Question: I wanted to place some icons with links on the right part of the labels. It's almost 100% solved (read <URL>
In summary I overrode the block '{%- block form_label -%}' in another template like follows (I just added the "ADDED PART" below):
'''
{% extends "bootstrap_3_horizontal_layout.html.twig"%}
{%- block form_label -%}
{% if label is not sameas(false) -%}
{% if not compound -%}
{% set label_attr = label_attr|merge({'for': id}) %}
{%- endif %}
{% if required -%}
{% set label_attr = label_attr|merge({'class': (label_attr.class|default('') ~ ' required')|trim}) %}
{%- endif %}
{% if label is empty -%}
{%- if label_format is not empty -%}
{% set label = label_format|replace({
'%name%': name,
'%id%': id,
}) %}
{%- else -%}
{% set label = name|humanize %}
{%- endif -%}
{%- endif -%}
<label{% for attrname, attrvalue in label_attr %} {{ attrname }}="{{ attrvalue }}"{% endfor %}>{{ label|trans({}, translation_domain) }}
// START OF ADDED PART
{% if 'history' in label_attr.class %}
<a data-toggle="modal" href="#{{historyUrl}}"><span class="glyphicon glyphicon-time" aria-hidden="true"></span></a>
{% endif %}
{% if 'help' in label_attr.class %}
<a data-toggle="modal" href="#{{helpUrl}}"><span class="glyphicon glyphicon-question-sign" aria-hidden="true"></span></a>
{% endif %}
// END OF ADDED PART
</label>
{%- endif -%}
{%- endblock form_label -%}
'''
Everything works but my form is flipped (labels on the right).
This is what I get:

I tried some combinations of adding 'parent' here and there, but it causes a duplication of labels.
I suspect that's because I'm overriding a portion of the 'form_div_layout.html.twig' which gets later extended by the 'bootstrap_3_horizontal_layout.html.twig' and I extend the latter.
Any hint on how to solve it?
I'm using the form template assigning it at a global level in the config.yml
'''
# Twig Configuration
twig:
...
form_themes: ['Form/form_errors.html.twig']
form:
resources: ['Form/mylayout.html.twig']
'''
Partially solved but I don't like the solution, looking forward to a more elegant one. What I did was.
1) Creating a template which uses 'form_div_layout.html.twig' adding my label customization.
2) Copy pasting the 'bootstrap_3_layout.html.twig' changing the first line to make it use 1)
3) Copy pasting the 'bootstrap_3_horizontal_layout.html.twig' changing the first line to make it extend 2)
4) Finally use 3) in as form theme
A bit of an overkill...other solutions more than welcome!
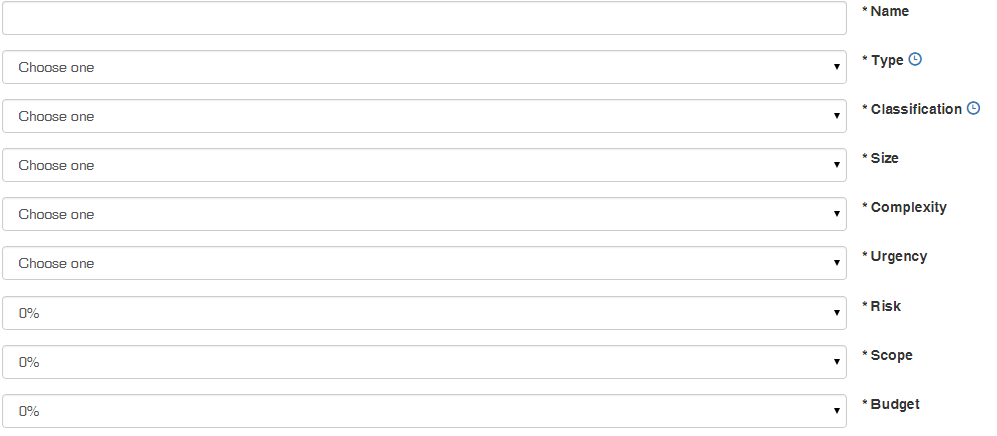
Answer: Seems you lost few classes for bootstrap and this is why your markup is broken.
Try this one form_label block^
'''
{% block form_label -%}
{% spaceless %}
{% set label_attr = label_attr|merge({class: (label_attr.class|default('') ~ ' control-label ' ~ block('form_label_class'))|trim}) %}
{% if label is not sameas(false) -%}
{% if not compound -%}
{% set label_attr = label_attr|merge({'for': id}) %}
{%- endif %}
{% if required -%}
{% set label_attr = label_attr|merge({'class': (label_attr.class|default('') ~ ' required')|trim}) %}
{%- endif %}
{% if label is empty -%}
{%- if label_format is not empty -%}
{% set label = label_format|replace({
'%name%': name,
'%id%': id,
}) %}
{%- else -%}
{% set label = name|humanize %}
{%- endif -%}
{%- endif -%}
<label{% for attrname, attrvalue in label_attr %} {{ attrname }}="{{ attrvalue }}"{% endfor %}>
{{ label|trans({}, translation_domain) }}
// START OF ADDED PART
{% if 'history' in label_attr.class %}
<a data-toggle="modal" href="#{{historyUrl}}"><span class="glyphicon glyphicon-time" aria-hidden="true"></span></a>
{% endif %}
{% if 'help' in label_attr.class %}
<a data-toggle="modal" href="#{{helpUrl}}"><span class="glyphicon glyphicon-question-sign" aria-hidden="true"></span></a>
{% endif %}
// END OF ADDED PART
</label>
{%- endif -%}
{% endspaceless %}
{%- endblock form_label %}
'''
I've just added first line for set lost classes that needed for bootstrap:
'''
{% set label_attr = label_attr|merge({class: (label_attr.class|default('') ~ ' control-label ' ~ block('form_label_class'))|trim}) %}
'''